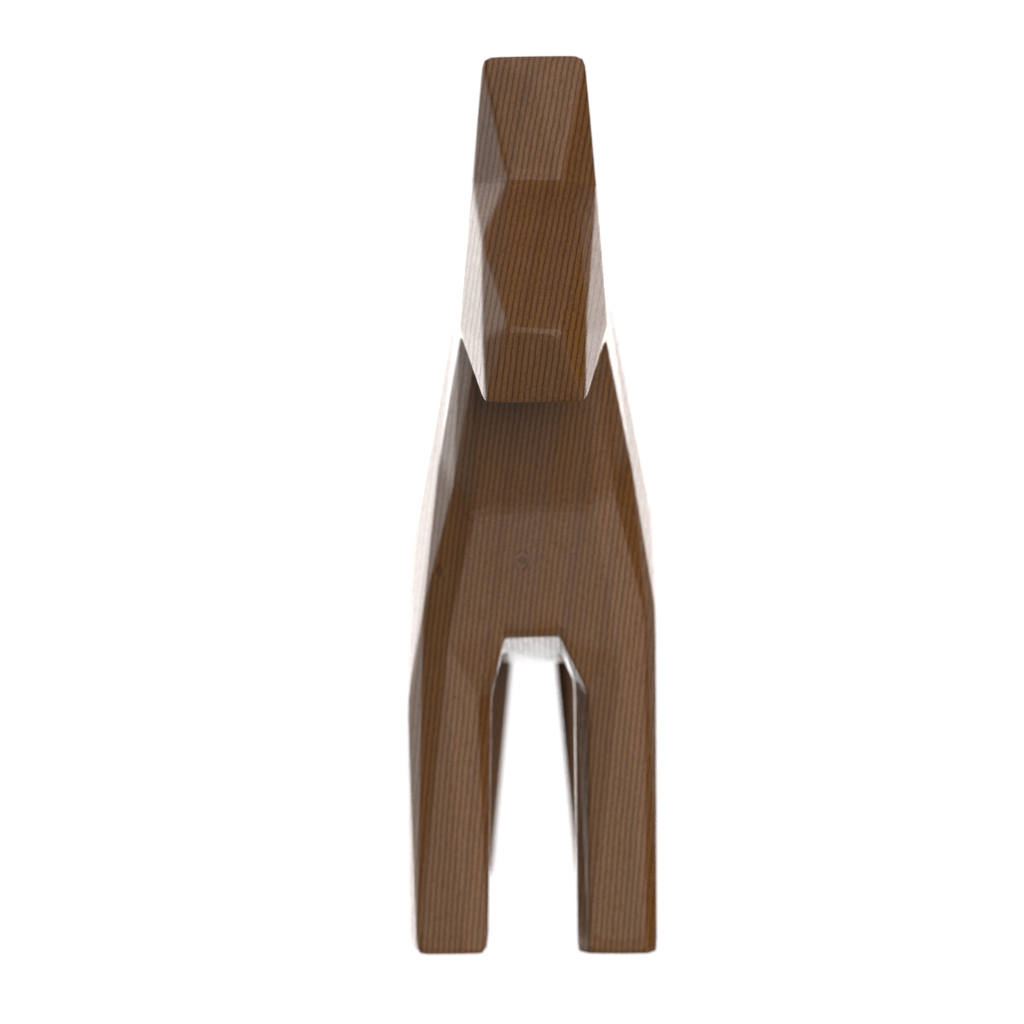
A high quality rendering of a dalahest_oak dalecarlian horse figurine made of varnished dark oak standing on a white surface in an a white studio with artificial white studio lighting,medium shot from the front, 150 mm, f 11, bokeh